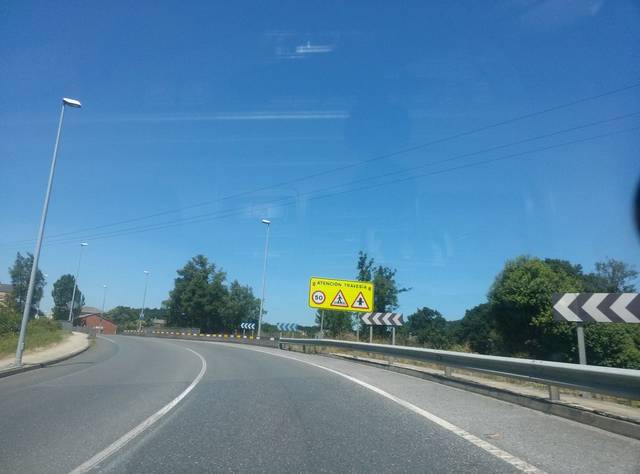
Region: Spain
Coordinates: 43.136, -7.49